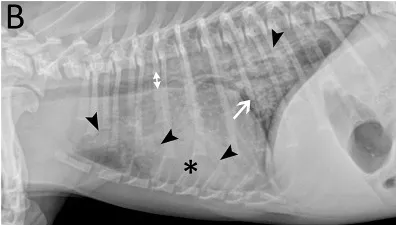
Marked mixed pulmonary pattern with diffuse radiographic lesions in a 7-month-old Miniature Poodle presented with respiratory decompensation while receiving appropriate antimicrobials. (C) On the ventrodorsal projection, the left cranial lung lobe is completely opacified (*) and the cardiac silhouette is shifted to the left (long horizontal arrow). The lesions are centered around the lobar and segmental bronchi (short arrows) and decrease in severity toward the periphery. The left caudal lung lobe (LCd; flared arrows) is the second most severely affected lobe after the left cranial lobe.
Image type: radiology (x_ray)